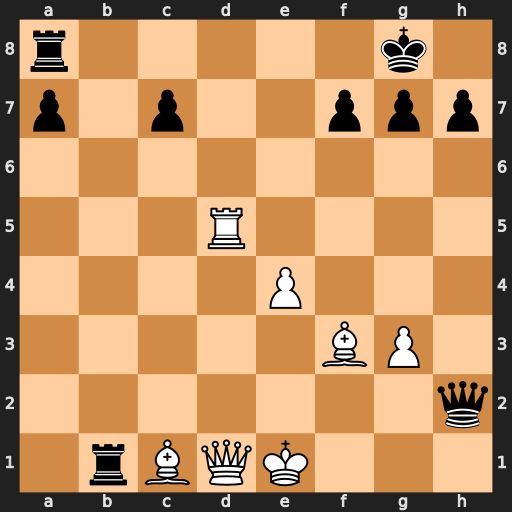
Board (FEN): r5k1/p1p2ppp/8/3R4/4P3/5BP1/7q/1rBQK3
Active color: w
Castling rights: -
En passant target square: -
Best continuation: Rd8+ Rxd8 Qxd8#